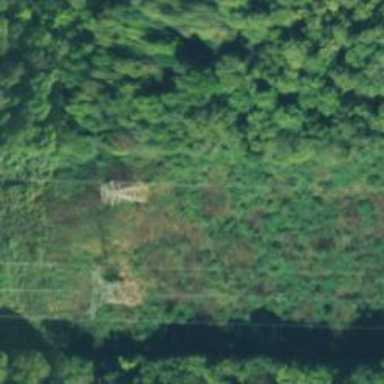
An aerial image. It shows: Lattice structure tower used for power transmission.